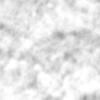
Label: no_change